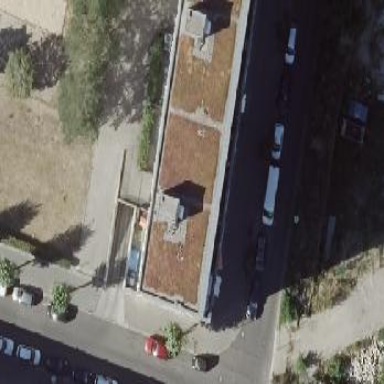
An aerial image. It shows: Residential building with flat roof.